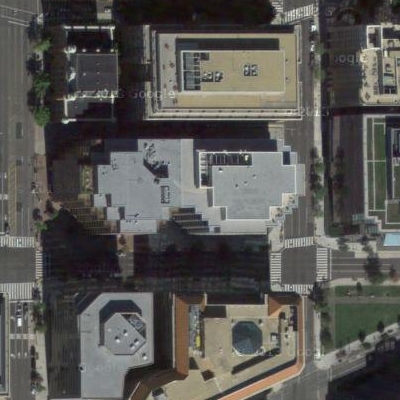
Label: Industry